Aerial crown-view tile of a tropical tree (Barro Colorado Island, Panama), acquired 20240813:
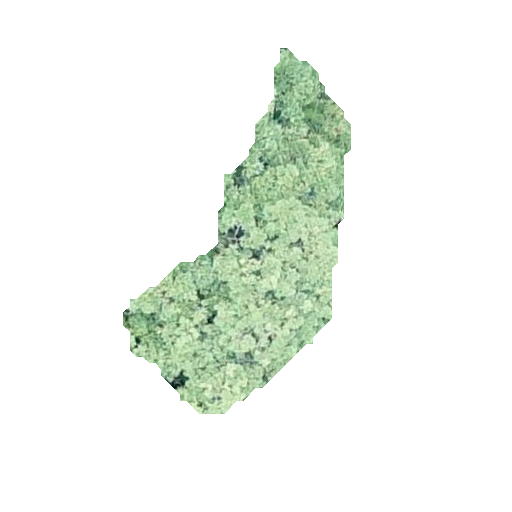
Species: Tabebuia rosea
GBIF accepted scientific name: Tabebuia rosea
Crown area: 62.507 m²